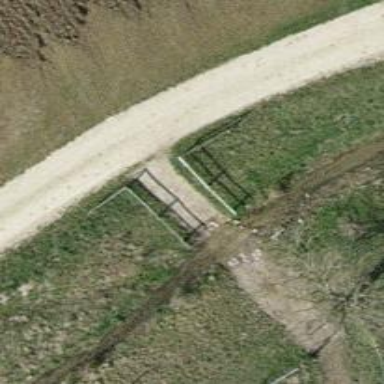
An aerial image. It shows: Fence.